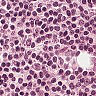
Metastatic tissue present: no